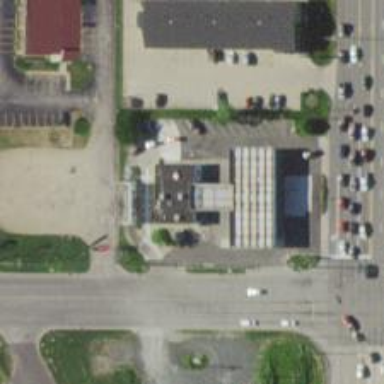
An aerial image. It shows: Convenience shop.